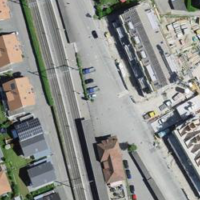
EUNIS habitat code: 57
Species observed at this site:
Leptinotarsa decemlineata